Question: I've already seen <URL>.

You can clearly see, AMQP is loaded correctly. However, when I try to establish a connection, it says . Below is the code.
'''
$connection = new AMQPConnection();
'''
And here is the output.
'''
user@ubuntu:~$ php repos/default/test.php
PHP Fatal error: Class 'AMQPConnection' not found in /home/user/repos/default/test.php on line 5
'''
Why this might happen? Any suggestions? Thank you.
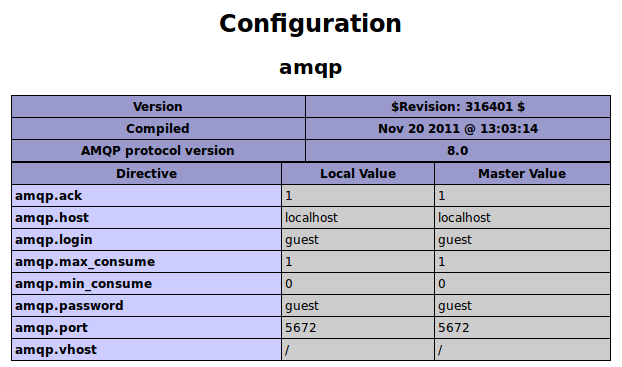
Answer: The problem is most likely that the CLI installation uses a different php.ini file than the web/Apache module and you need to add the extension to the CLI php.ini file as well. Where exactly that is depends on your platform.